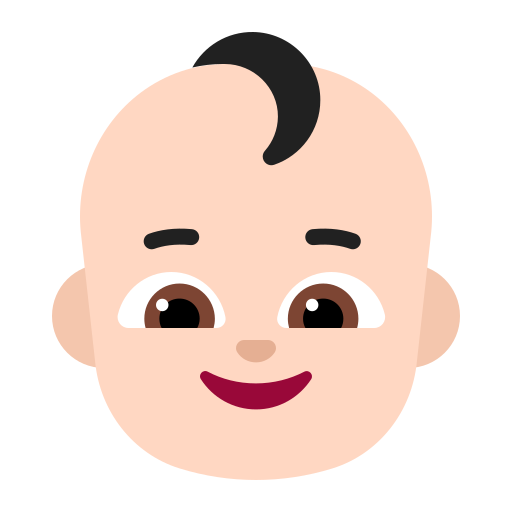
baby flat light